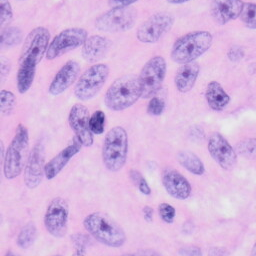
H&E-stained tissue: Skin